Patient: sex M, age 65
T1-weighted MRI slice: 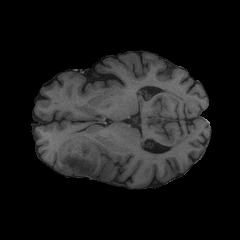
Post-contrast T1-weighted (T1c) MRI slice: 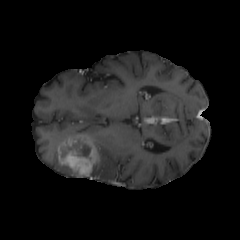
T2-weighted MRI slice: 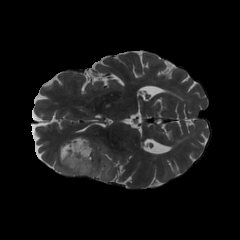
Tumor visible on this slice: yes
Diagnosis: Glioblastoma, IDH-wildtype
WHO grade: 4